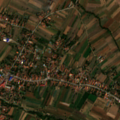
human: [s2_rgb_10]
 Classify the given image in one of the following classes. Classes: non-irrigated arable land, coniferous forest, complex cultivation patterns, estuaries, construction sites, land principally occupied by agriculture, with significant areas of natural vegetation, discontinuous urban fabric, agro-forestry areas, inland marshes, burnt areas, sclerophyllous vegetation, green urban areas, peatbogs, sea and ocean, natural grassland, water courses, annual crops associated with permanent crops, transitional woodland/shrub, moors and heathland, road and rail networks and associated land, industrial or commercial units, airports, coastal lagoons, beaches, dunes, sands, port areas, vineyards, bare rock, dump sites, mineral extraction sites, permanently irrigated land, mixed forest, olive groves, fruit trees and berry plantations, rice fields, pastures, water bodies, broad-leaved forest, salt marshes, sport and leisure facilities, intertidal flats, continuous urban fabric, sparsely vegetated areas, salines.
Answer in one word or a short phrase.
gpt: discontinuous urban fabric, non-irrigated arable land, complex cultivation patterns